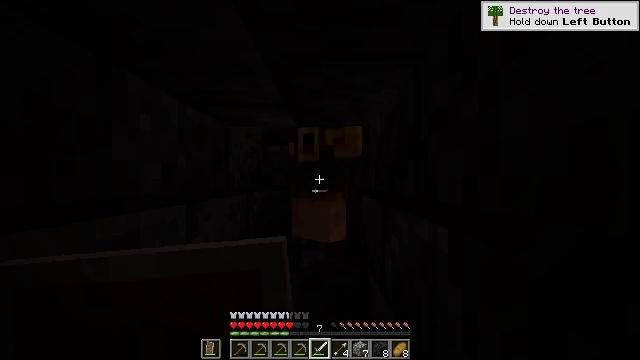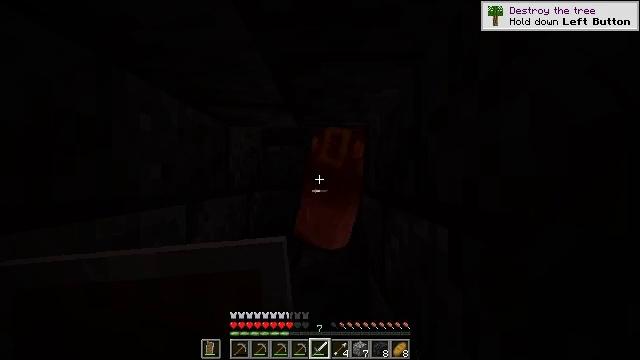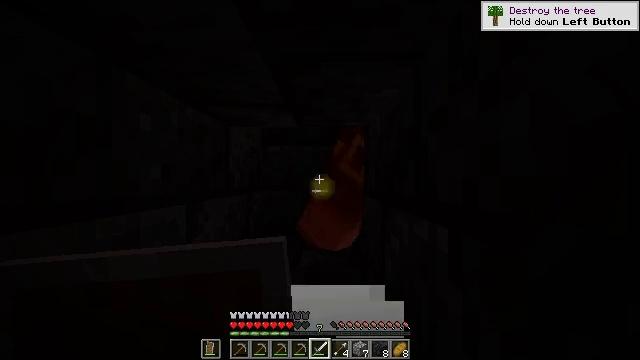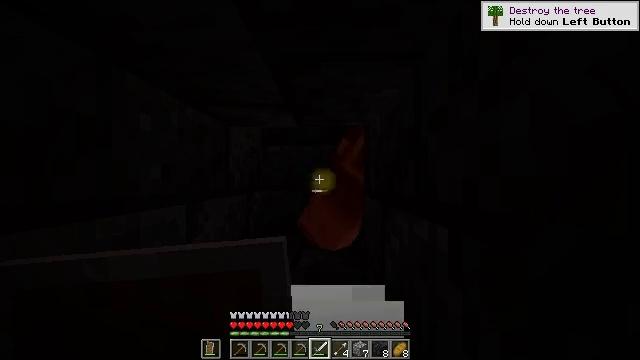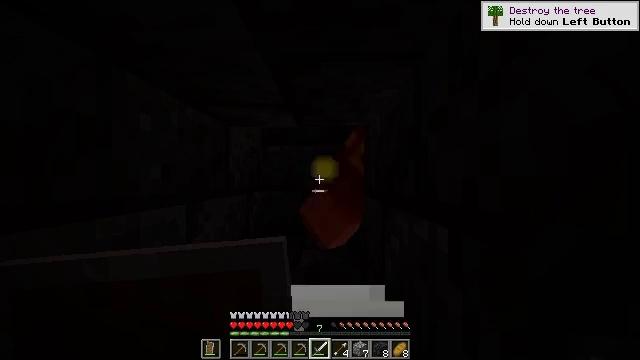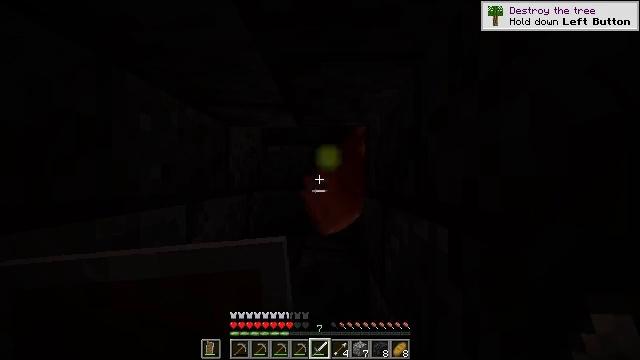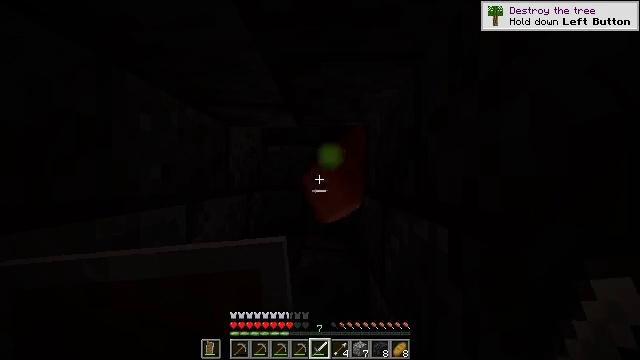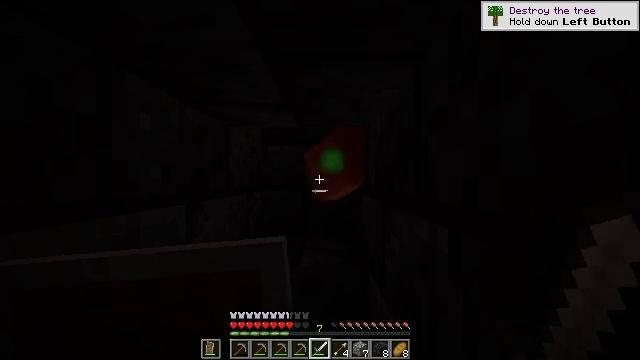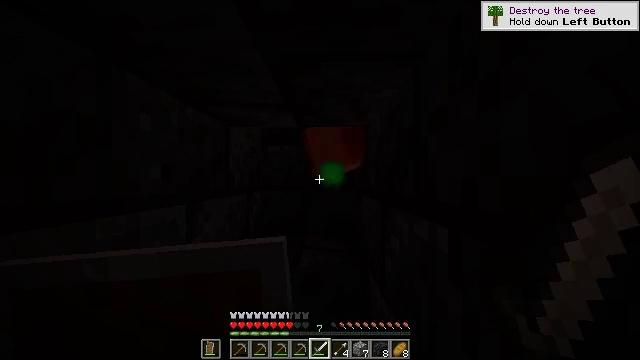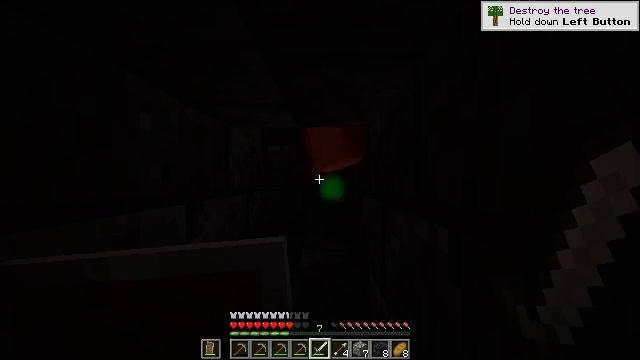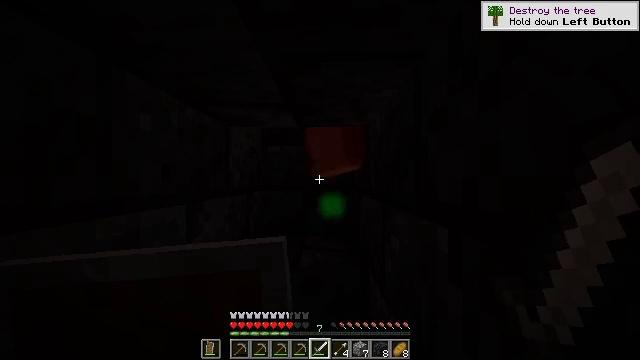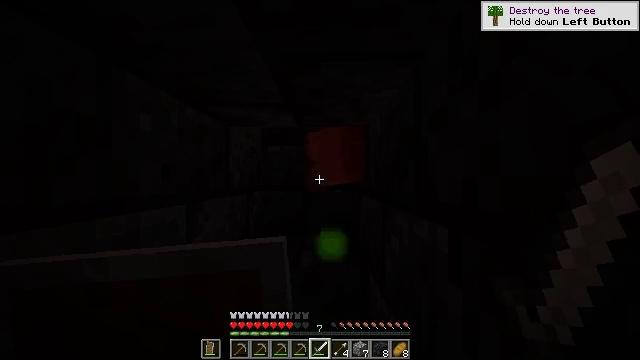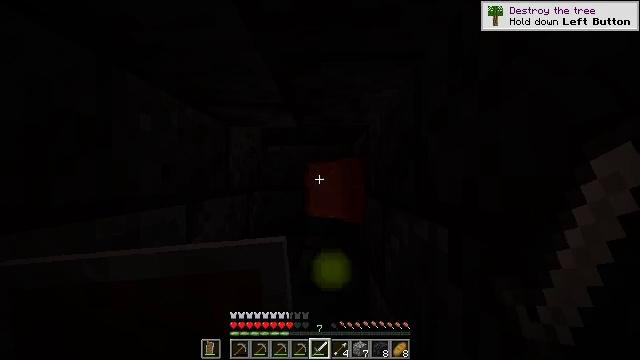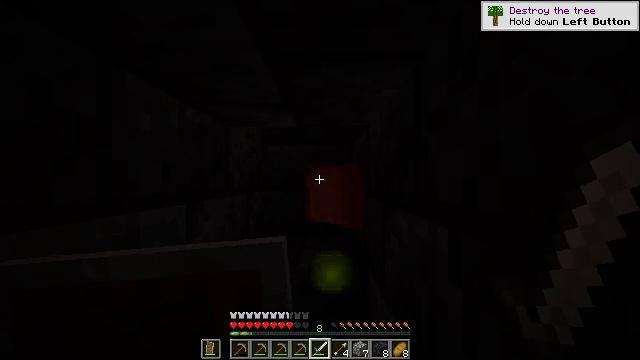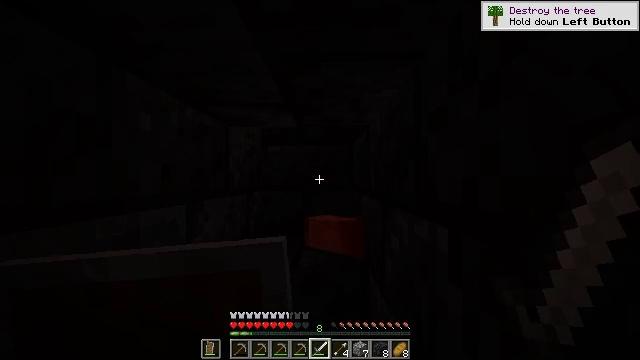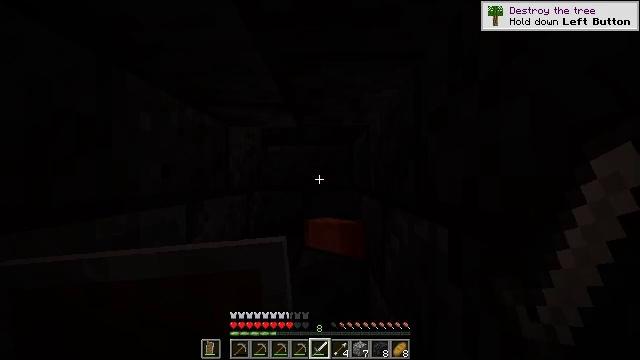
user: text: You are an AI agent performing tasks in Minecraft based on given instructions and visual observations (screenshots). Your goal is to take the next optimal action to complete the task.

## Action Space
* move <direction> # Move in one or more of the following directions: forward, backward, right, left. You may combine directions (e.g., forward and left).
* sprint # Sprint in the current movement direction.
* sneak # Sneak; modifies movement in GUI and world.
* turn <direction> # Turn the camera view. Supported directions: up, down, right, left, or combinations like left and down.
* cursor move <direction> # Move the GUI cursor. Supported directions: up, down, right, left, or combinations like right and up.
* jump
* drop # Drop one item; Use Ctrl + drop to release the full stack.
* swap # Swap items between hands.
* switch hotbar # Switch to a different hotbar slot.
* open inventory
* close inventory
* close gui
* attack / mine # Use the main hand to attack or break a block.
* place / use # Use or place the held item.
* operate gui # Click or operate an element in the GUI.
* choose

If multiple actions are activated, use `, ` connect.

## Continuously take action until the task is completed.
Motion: motion action
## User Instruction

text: Mine polished blackstone brick stairs.
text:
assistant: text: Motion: no_op
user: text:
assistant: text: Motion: no_op
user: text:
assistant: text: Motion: no_op
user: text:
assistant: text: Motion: no_op
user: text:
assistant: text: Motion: no_op
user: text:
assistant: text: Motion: no_op
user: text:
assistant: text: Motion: no_op
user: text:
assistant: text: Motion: no_op
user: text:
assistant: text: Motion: no_op
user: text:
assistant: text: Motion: no_op
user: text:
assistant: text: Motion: no_op
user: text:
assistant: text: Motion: no_op
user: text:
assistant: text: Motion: no_op
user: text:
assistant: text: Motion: no_op
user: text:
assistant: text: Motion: no_op
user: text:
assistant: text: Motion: no_op
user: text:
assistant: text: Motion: move forward, turn down
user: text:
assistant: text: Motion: move forward
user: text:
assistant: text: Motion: move forward
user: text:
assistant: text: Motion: move forward
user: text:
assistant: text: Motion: move forward
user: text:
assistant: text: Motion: move forward
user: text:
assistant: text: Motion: no_op
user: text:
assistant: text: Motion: no_op
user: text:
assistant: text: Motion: turn left and up
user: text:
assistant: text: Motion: turn left and up
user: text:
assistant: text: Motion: turn left and up
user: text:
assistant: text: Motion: turn left and up
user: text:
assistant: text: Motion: turn left and up
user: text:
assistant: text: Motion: no_op